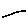
Label: line